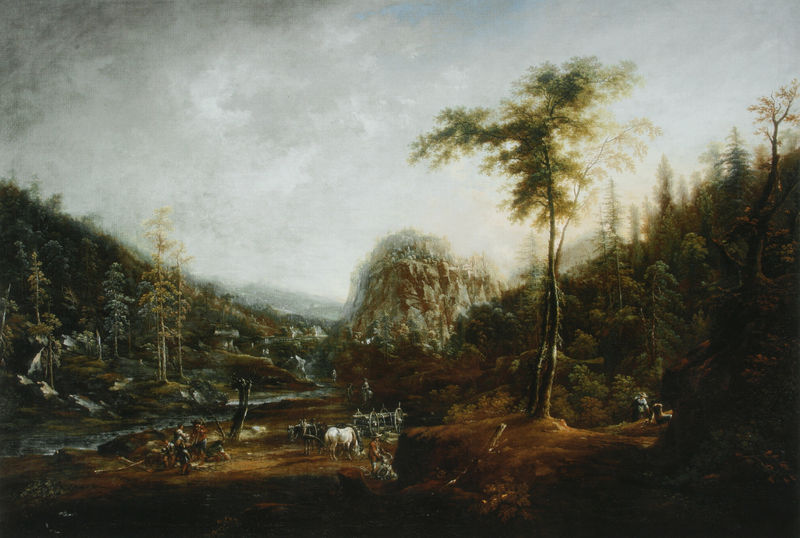
Titel: Ansicht vom Oybin
Künstler: Johann Alexander Thiele
Standort: Dresden
Institution: Gemäldegalerie Alte Meister
Schlagwörter: baum, berg, blau, blätter, dunkel, felsen, gemälde, himmel, mann, schatten, wasser, weiß, wolken, bäume, fluss, grün, landschaft, menschen, sitzen, ufer, braun, frau, grau, hell, holz, hüte, licht, männer, schwarz, hund, hunde, schnee, tier, tiere, weg, wiese, wolke, beige, bach, erde, feld, ferne, horizont, hügel, natur, vieh, weide, weite, busch, büsche, einsam, gewässer, boden, tal, wald, pferd, pferde, gischt, düster, ernte, berge, fels, gebirge, hang, dunst, nebel, pause, rast, arbeiter, wagen, tannen, unwetter, ödnis, lichtung, schweiz, tanne, schimmel, trüb, jäger, gruselig, sfumato, hänge, reisende, ochse, heuwagen, lager, ochs, natru, cowboys, flu